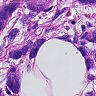
Metastatic tissue present: yes